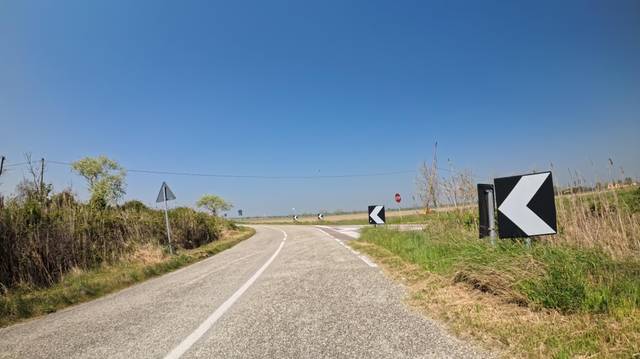
Region: Spain
Coordinates: 39.472, -0.3786